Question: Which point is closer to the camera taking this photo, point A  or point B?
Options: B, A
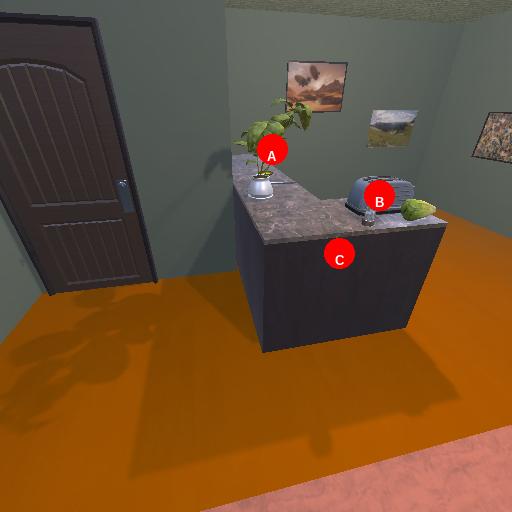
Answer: B